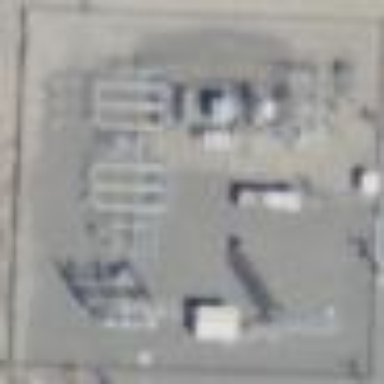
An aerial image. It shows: Power substation.